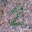
Label: 2